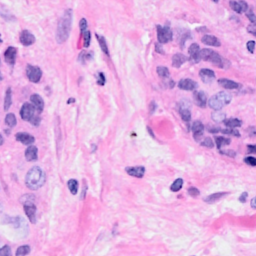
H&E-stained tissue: Breast